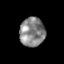
Tissue: skin
Cell type: Epithelial cells
Senescence score: 0.2758
Nuclear area (px): 715
Mean DAPI intensity: 134.569